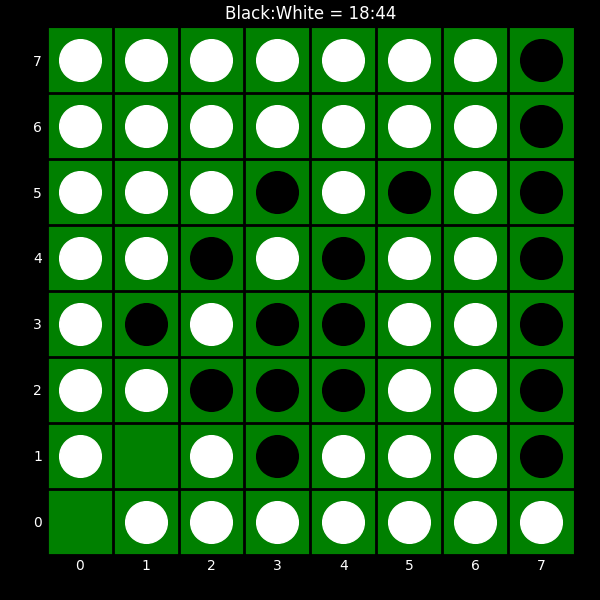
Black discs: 18
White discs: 44